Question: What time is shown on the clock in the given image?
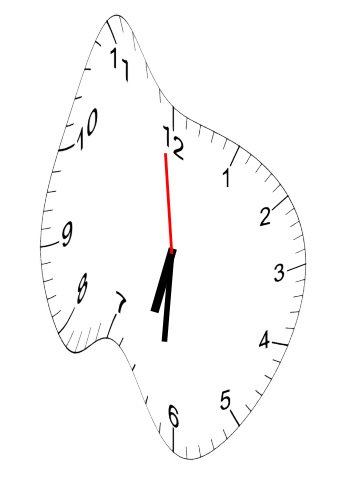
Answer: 06:30:59